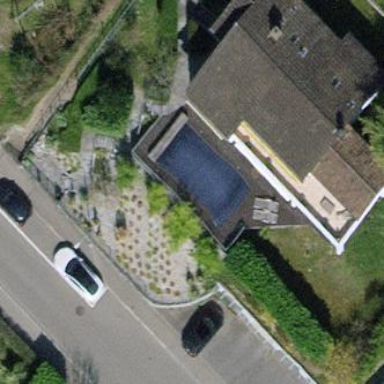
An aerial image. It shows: Swimming pool located in leisure land.